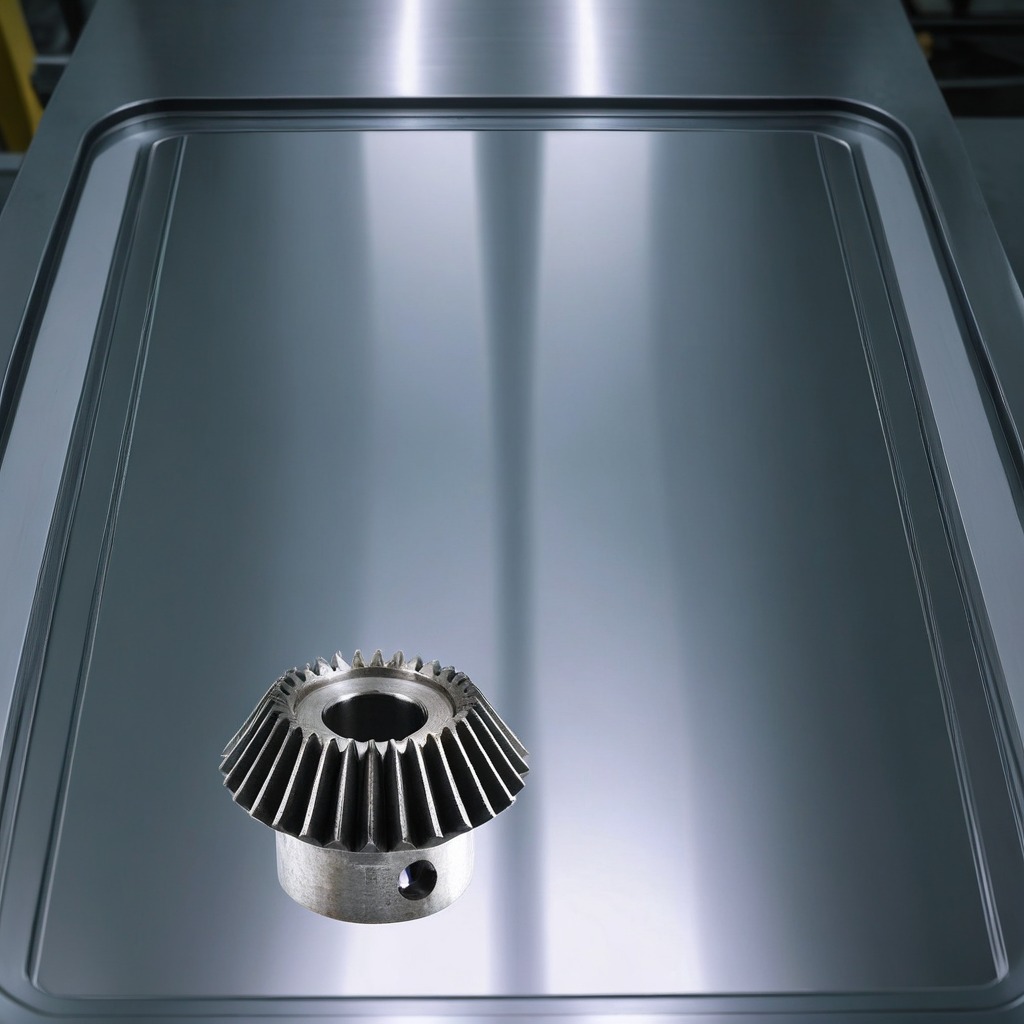
A steel gear with teeth lies on the metal table in a machine shop under fluorescent lights.